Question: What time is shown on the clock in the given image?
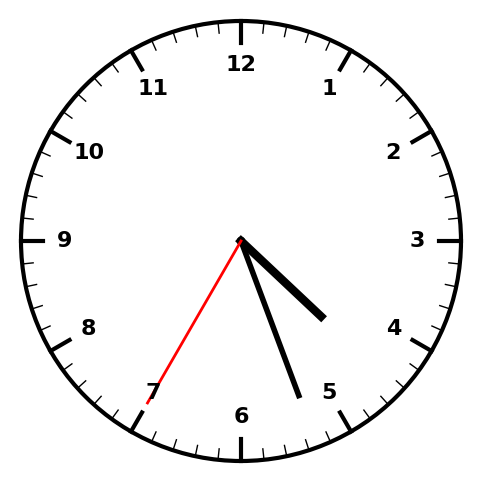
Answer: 04:26:35